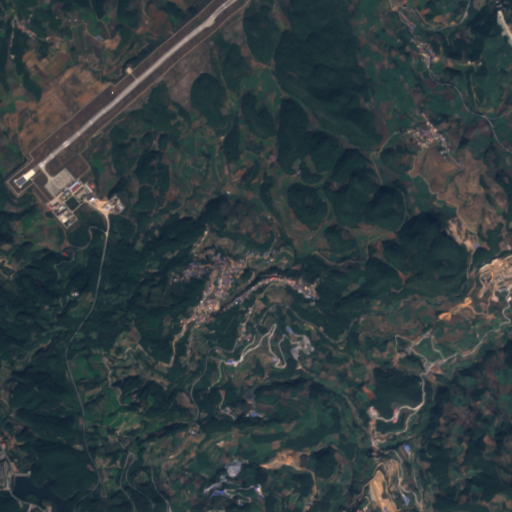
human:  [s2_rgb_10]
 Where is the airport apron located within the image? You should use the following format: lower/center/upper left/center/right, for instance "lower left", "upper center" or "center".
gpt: The airport apron is located in the upper left of the image.
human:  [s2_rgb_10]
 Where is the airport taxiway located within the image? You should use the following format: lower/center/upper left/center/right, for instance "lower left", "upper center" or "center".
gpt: The airport taxiway is located in the upper left of the image.
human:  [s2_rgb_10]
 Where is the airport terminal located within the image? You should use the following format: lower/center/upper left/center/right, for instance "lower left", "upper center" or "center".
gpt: The airport terminal is located in the center left of the image.
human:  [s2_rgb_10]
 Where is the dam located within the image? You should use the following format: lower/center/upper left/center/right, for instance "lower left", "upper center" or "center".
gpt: The dam is located in the lower left of the image.
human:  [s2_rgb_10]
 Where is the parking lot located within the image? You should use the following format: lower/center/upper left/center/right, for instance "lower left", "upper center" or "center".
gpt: The parking lot is located in the center left of the image.
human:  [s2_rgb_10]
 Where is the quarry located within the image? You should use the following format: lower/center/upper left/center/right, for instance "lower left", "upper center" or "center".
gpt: The quarry is located in the center right of the image.
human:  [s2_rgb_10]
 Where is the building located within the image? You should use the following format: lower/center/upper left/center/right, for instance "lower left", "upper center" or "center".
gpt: There is no building in the image.